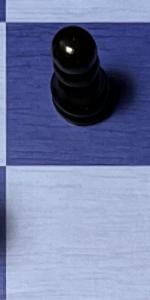
Label: Empty